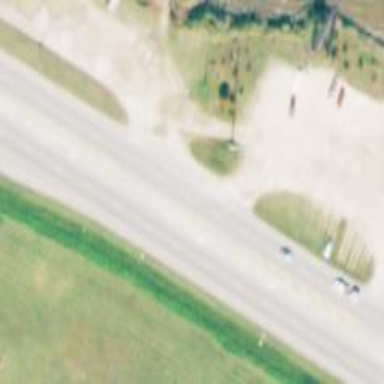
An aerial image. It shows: Asphalt road with primary link designation.